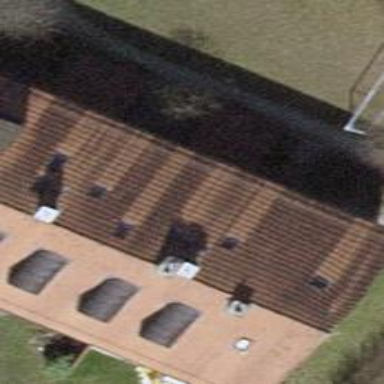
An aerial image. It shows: Building with tiled roof.